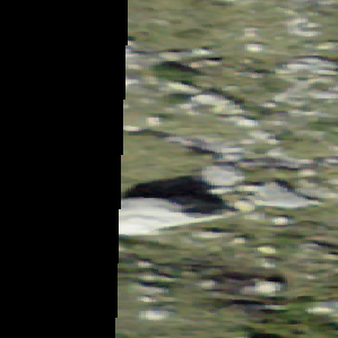
Label: bouldering_area